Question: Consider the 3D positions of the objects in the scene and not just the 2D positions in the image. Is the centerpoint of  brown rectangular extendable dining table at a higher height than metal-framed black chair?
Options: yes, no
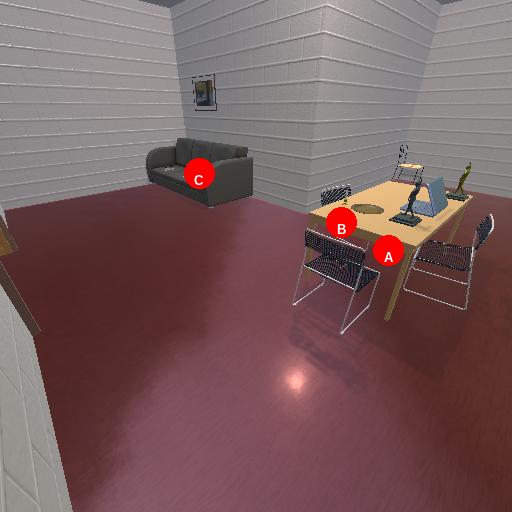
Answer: yes